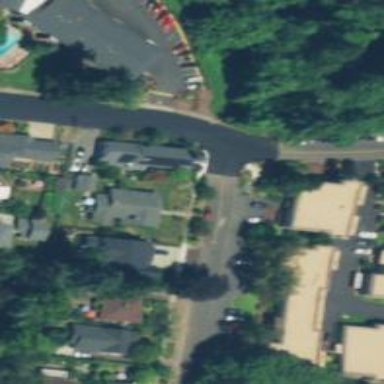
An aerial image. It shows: Residential road with sidewalk on the left.